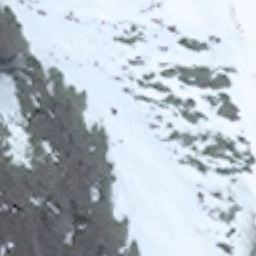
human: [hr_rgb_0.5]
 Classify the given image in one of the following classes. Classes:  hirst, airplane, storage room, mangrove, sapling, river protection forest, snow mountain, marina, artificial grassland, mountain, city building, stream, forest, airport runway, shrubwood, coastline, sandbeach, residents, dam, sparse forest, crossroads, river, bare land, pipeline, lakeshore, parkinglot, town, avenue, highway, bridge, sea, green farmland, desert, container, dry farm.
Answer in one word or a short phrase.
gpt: snow mountain